Interaction volume radius: 10 \u00c5
Interaction volume height: 10 \u00c5
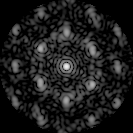
Disorder parameter: 0.4437